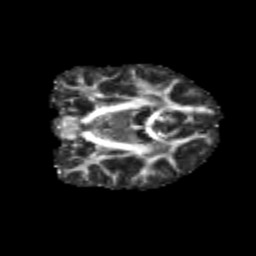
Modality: FA
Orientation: coronal
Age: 12
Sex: male
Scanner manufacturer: siemens
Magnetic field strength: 3 T
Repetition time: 3.8 s
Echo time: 0.07 s